Field crop: maize
Growth stage: 2
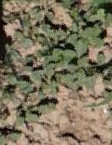
Species: convolvulus